Field crop: tomato
Growth stage: 1
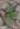
Species: solanum